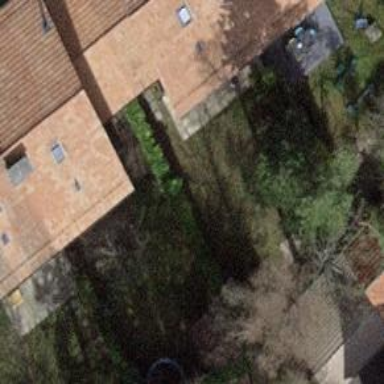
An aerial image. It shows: Garden surrounded by fence.